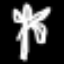
Label: palm tree